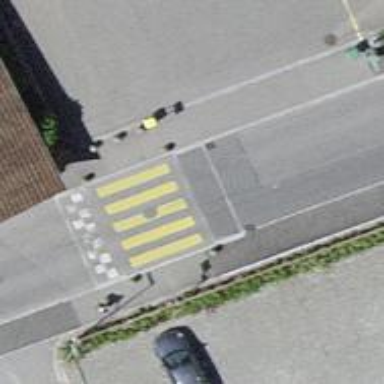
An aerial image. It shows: Marked crossing with traffic-calming table.